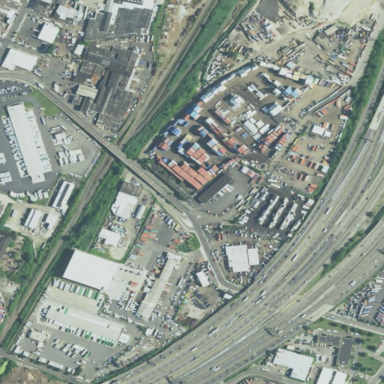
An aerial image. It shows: Industrial area.